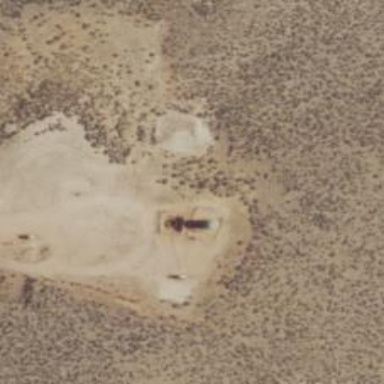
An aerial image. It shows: Storage tank that is man-made.